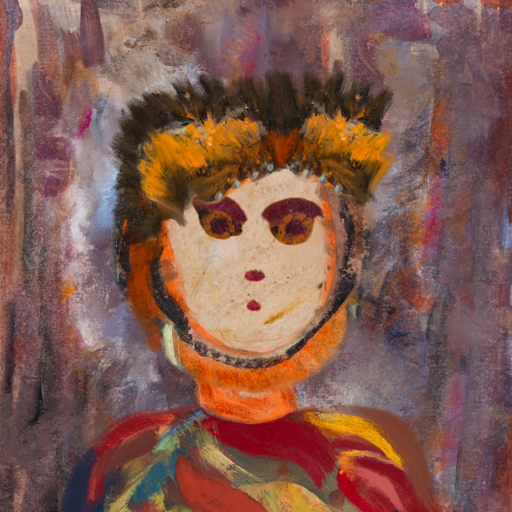
Background: Hypocrite, Head And Neck Front: Rupkatha, Face Front: Doll, Bust: Mother_And_Son_Son, Hair Front: Childish, Head Accessory: Gypsy_Queen, Second Necklace: Blank, Necklace: Blank, Baby: Blank